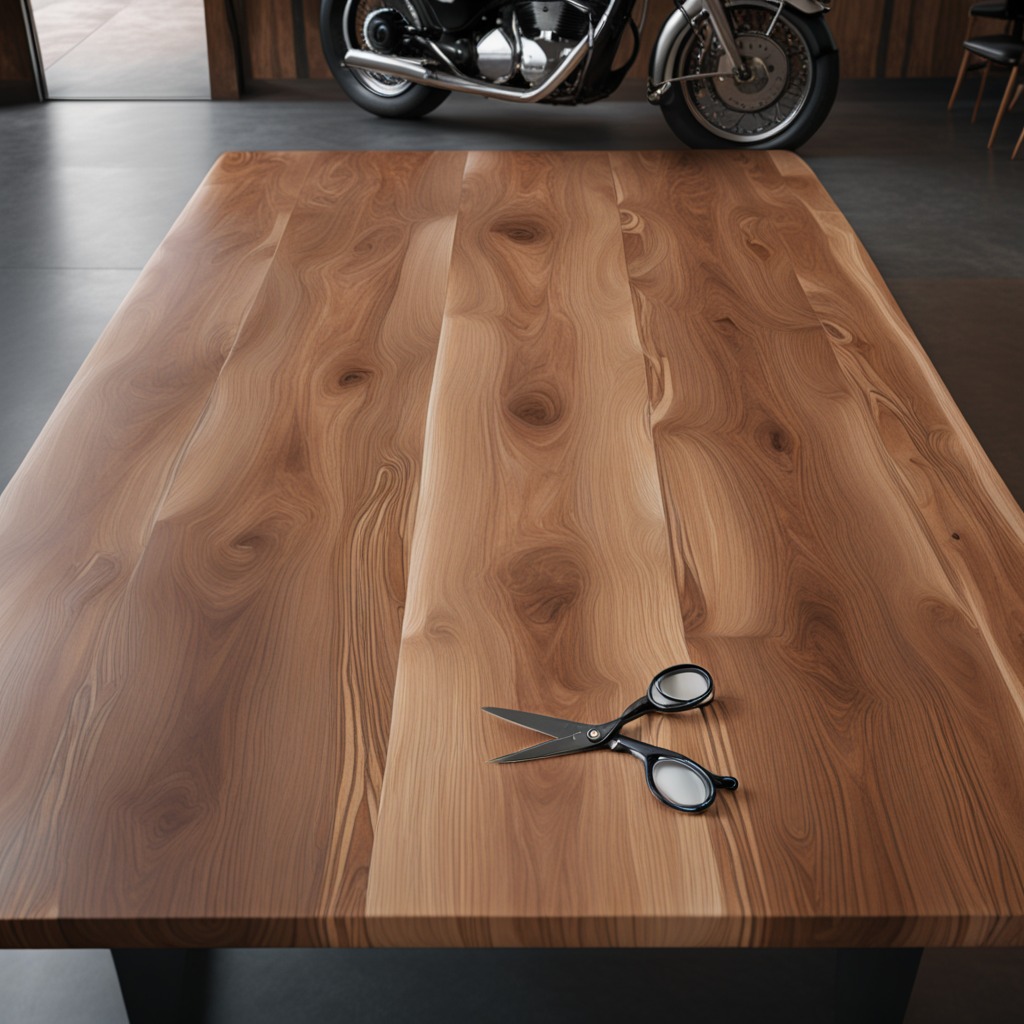
A scissor lying on the wooden table.